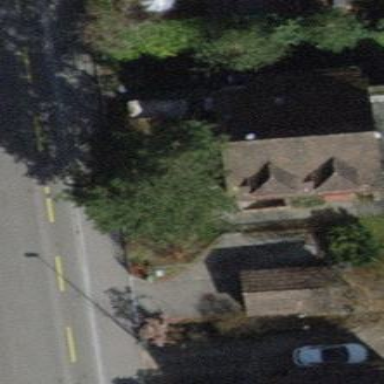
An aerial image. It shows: Detached building.